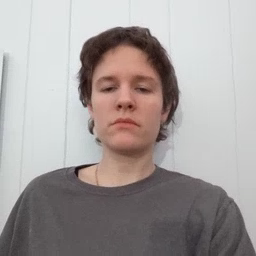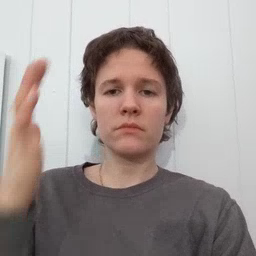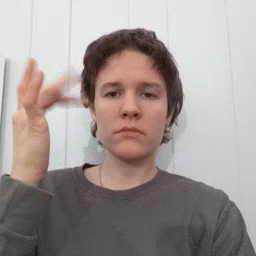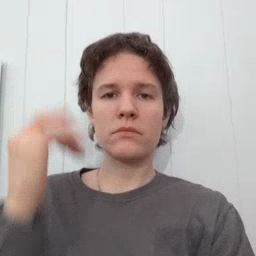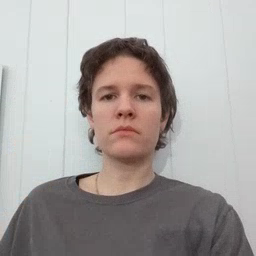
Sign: why